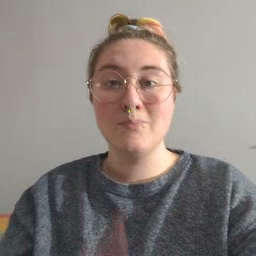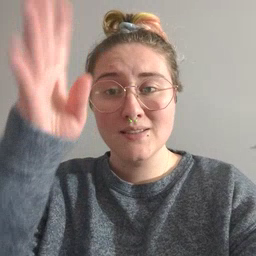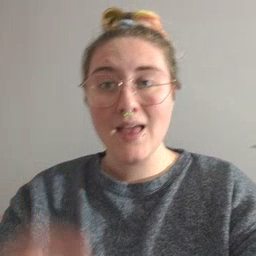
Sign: pretend